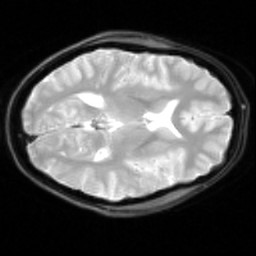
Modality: inplaneT2
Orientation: axial
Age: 34
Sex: female